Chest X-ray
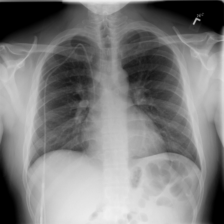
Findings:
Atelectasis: negative
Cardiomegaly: negative
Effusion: negative
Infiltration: negative
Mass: negative
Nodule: negative
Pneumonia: negative
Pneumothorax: negative
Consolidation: negative
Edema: negative
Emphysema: negative
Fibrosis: negative
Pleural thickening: negative
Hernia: negative